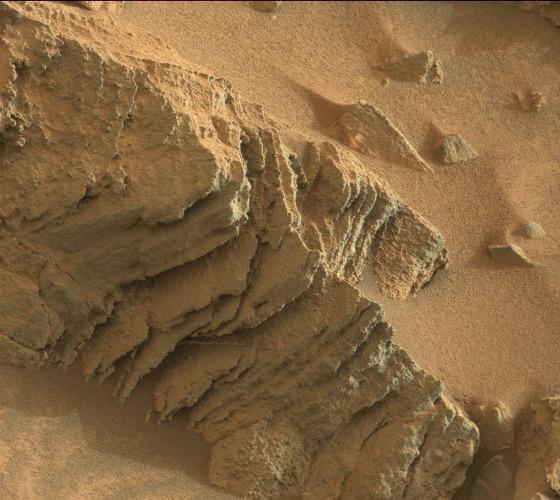
Terrain classes present: Bedrock, Gravel / Sand / Soil, Shadow